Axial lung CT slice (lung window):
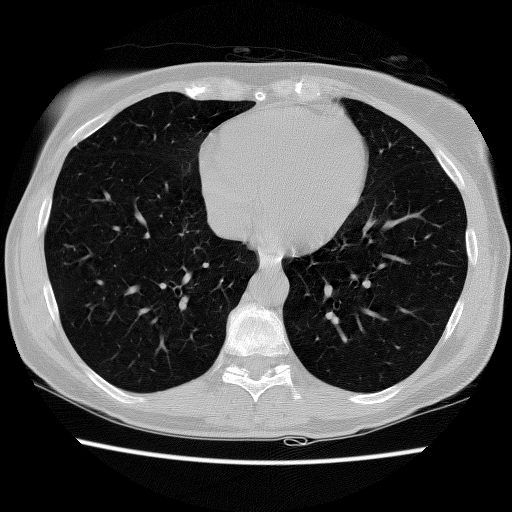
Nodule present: no